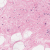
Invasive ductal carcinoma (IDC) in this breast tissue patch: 0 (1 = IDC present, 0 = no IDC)